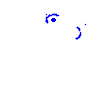
Particle: electron